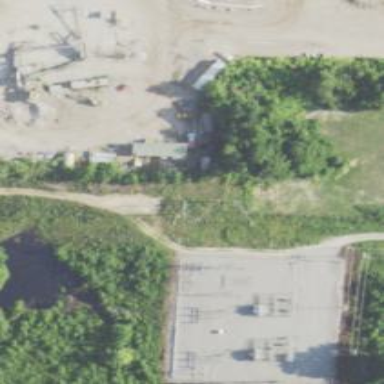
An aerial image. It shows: Power tower.